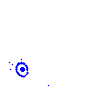
Particle: pion